Question: I am using DOT to generate a directed graph like the one shown below. I want all edges to have a south tailport and an north headport so all the edges originate from the bottom of a node and go into the top of a node.
As you can see from the image on the left, the edges from node 2 to both 4 and 6 go straight up along the side of the nodes and doesn't look great, I would have hoped the layout would have routed the edges away from the nodes (like my image on the right)
Example graph:

My DOT file for the above graph is as follows:
'''
digraph g {
graph [
center=true,
nodesep=1.2,
ranksep="1.2 equally",
sep=6.2,
splines=polyline
];
node [label="\N"];
0 [area=2,
fixedsize=true,
height=0.69444,
label=0,
margin=1.2,
shape=box,
width=1.3889];
1 [area=2,
fixedsize=true,
height=1.3889,
label=1,
margin=1.2,
shape=box,
width=1.3889];
0:s -> 1:n;
2 [area=2,
fixedsize=true,
height=1.3889,
label=2,
margin=1.2,
shape=box,
color="blue",
width=1.3889];
0:s -> 2:n;
3 [area=2,
fixedsize=true,
height=0.69444,
label=3,
margin=1.2,
shape=box,
width=1.3889];
0:s -> 3:n;
4 [area=2,
fixedsize=true,
height=0.69444,
label=4,
margin=1.2,
shape=box,
color="red",
width=1.3889];
1:s -> 4:n;
2:s -> 4:n;
6 [area=2,
fixedsize=true,
height=1.3889,
label=6,
margin=1.2,
shape=box,
color="red",
width=1.3889];
2:s -> 6:n;
5 [area=2,
fixedsize=true,
height=0.69444,
label=5,
margin=1.2,
shape=box,
width=1.3889];
4:s -> 5:n;
4:s -> 6:n;
7 [area=2,
fixedsize=true,
height=0.69444,
label=7,
margin=1.2,
shape=box,
width=1.3889];
5:s -> 7:n;
6:s -> 7:n;
6:s -> 2:n;
7:s -> 7:n;
8 [area=2,
fixedsize=true,
height=0.69444,
label=8,
margin=1.2,
shape=box,
width=1.3889];
7:s -> 8:n;
}
'''
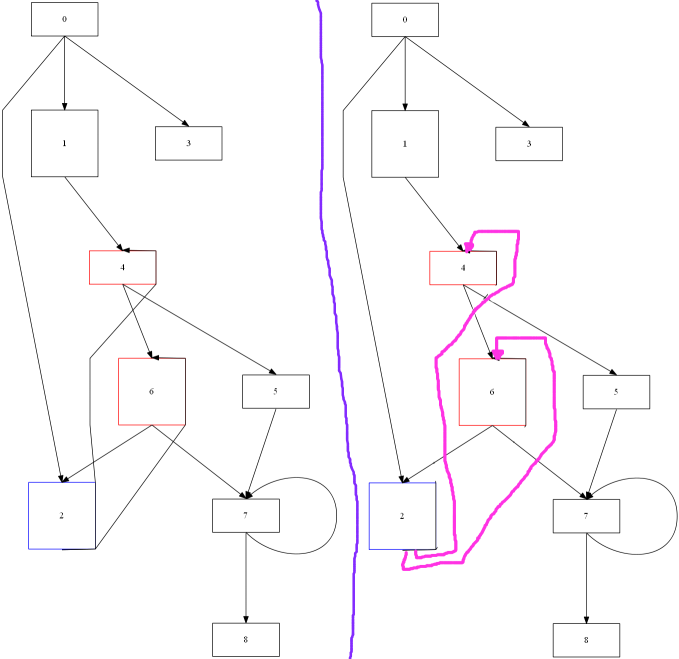
Answer: I was able to get the separation you want between the node and the edge line with spines=spline but it makes the edge lines curvy instead of straight.
'''
graph [
center=true,
nodesep=1.2,
ranksep="1.2 equally",
sep=6.2,
splines=spline
];
'''